Question: We have an existing app (apk v282) published in Google Play. This app doesn't have in-app products and no BILLING permission.
We have developed an upgrade version (v292) that contains in-app products and BILLING permission.
We face a problem to create the in-app products in Google Play console:
When we upload the v292 apk as a draft in Google Play console, we have two APK listed in the draft: the old and the new:

From this page, we have two alternatives:
1- Either we click on "In-app products" on the left list to create our products, we see a page saying:
> To add in-app products, you need to add the BILLING permission to your
APK.
So we cannot create in-app products, probably because v282 still is in draft configuration.
2- Or, we remove the older v282 APK (that hadnt the BILLING permission), in order to leave only the new v292 in the Draft configuration. But then when clicking on "In-app products", we get a popup warning about the configuration not being saved. But there is no button to save it, only publish. Of course we don't want to publish it as it's under test.
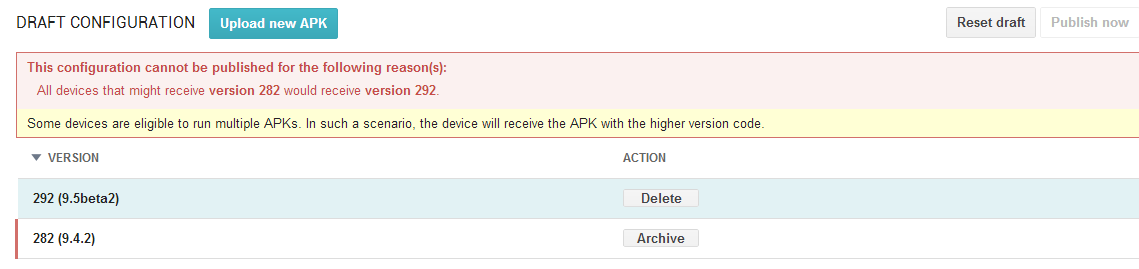
Answer: I had the exact same problem. What I ended up doing was uploading a new release with the new permission but without the in app billing option visible. Mine was easy as it was just a preference option to remove ads that was easy to just not show. Once published the site let me create in-app products and I was able to test with a new apk file and published that one shortly afterwards.